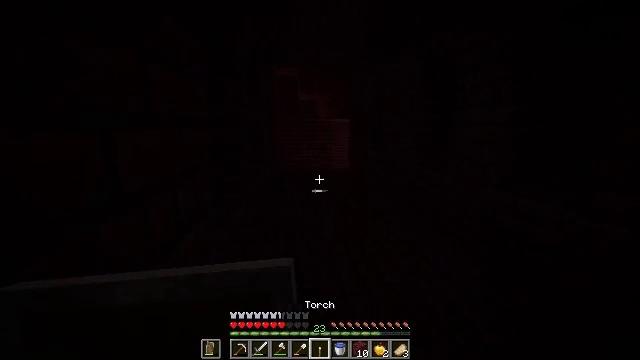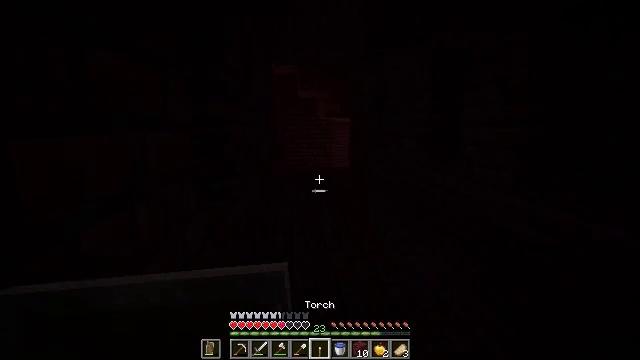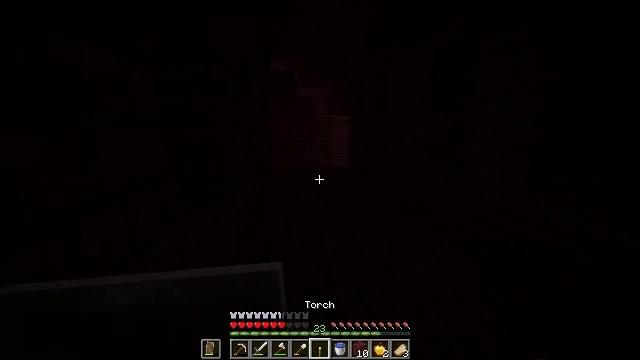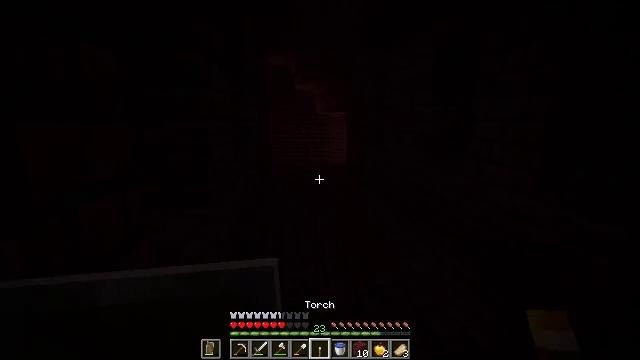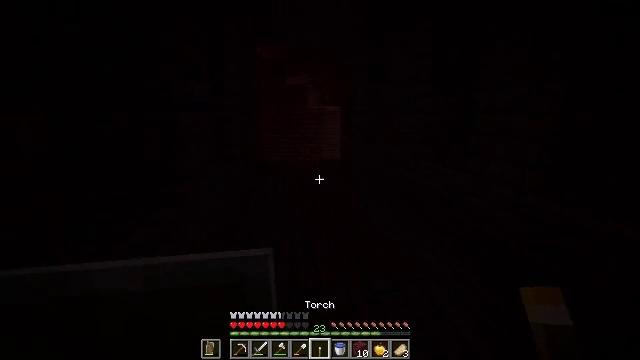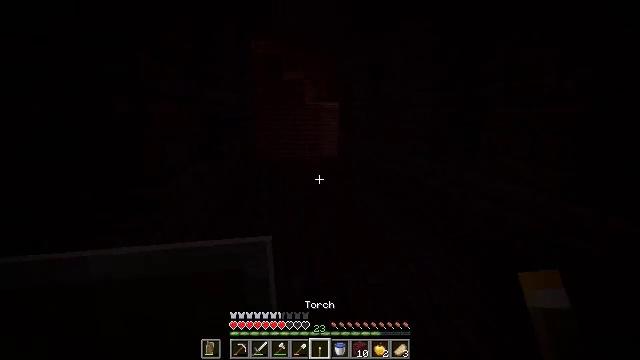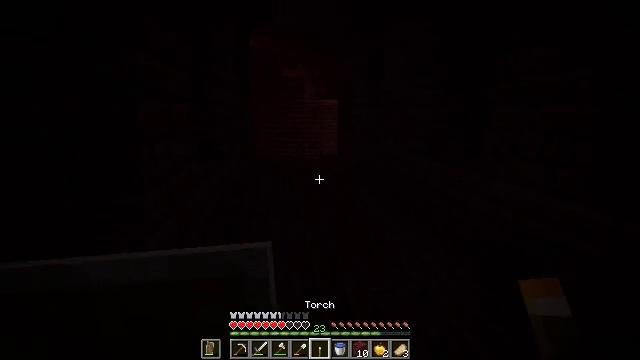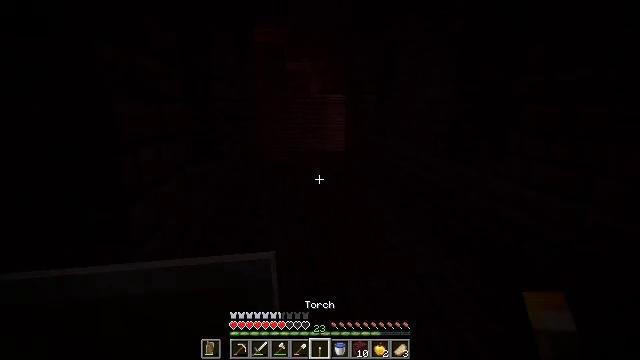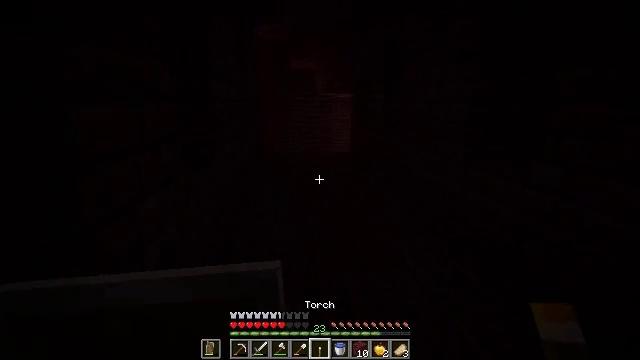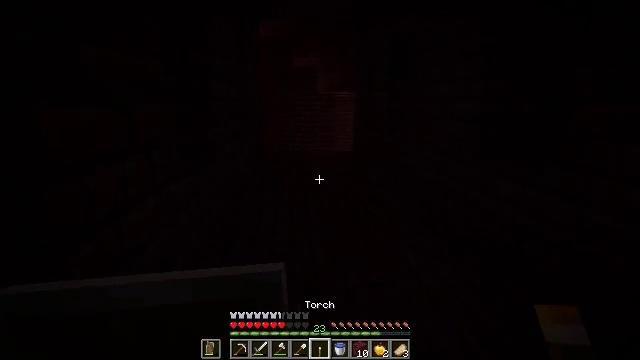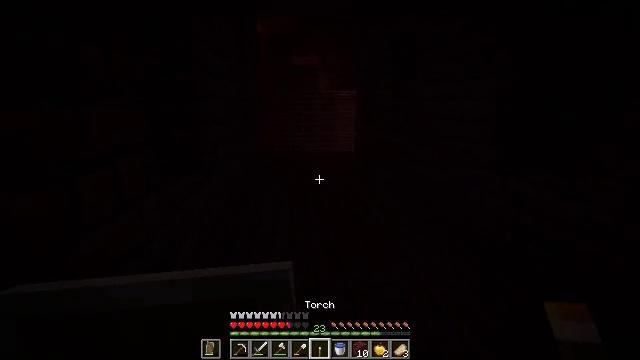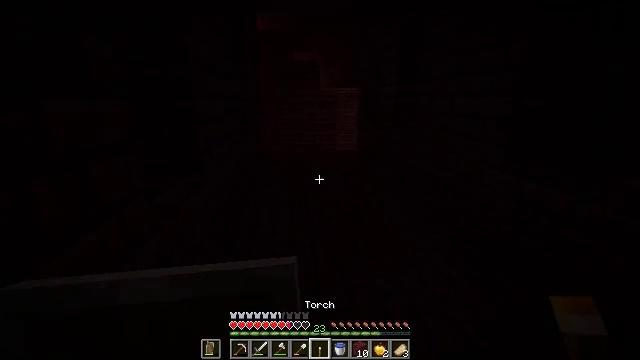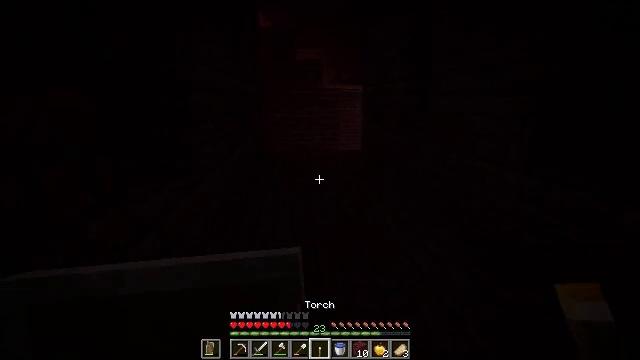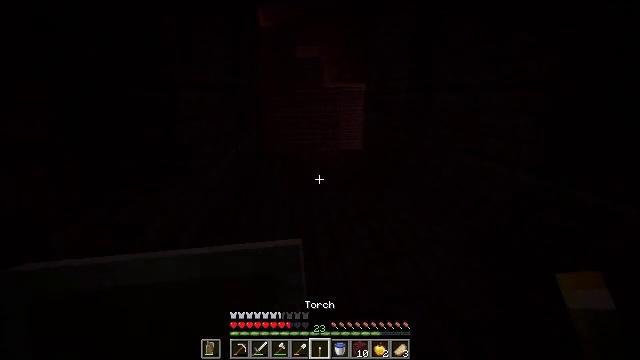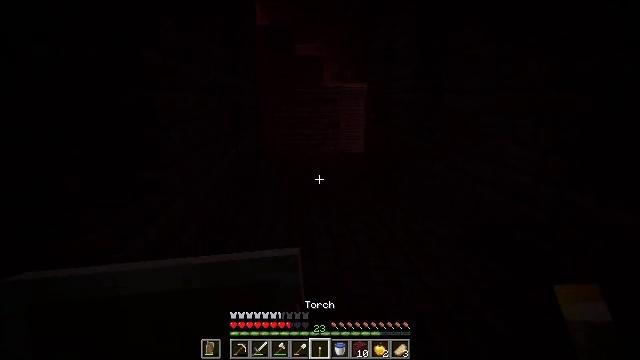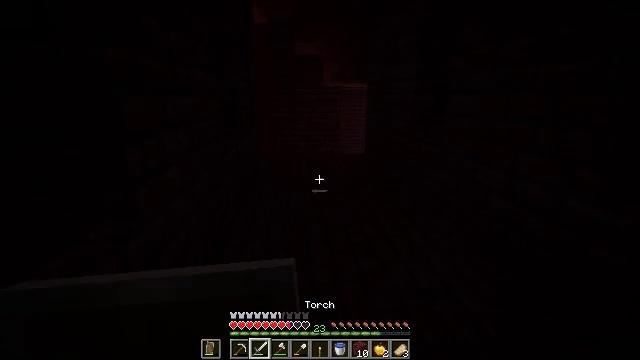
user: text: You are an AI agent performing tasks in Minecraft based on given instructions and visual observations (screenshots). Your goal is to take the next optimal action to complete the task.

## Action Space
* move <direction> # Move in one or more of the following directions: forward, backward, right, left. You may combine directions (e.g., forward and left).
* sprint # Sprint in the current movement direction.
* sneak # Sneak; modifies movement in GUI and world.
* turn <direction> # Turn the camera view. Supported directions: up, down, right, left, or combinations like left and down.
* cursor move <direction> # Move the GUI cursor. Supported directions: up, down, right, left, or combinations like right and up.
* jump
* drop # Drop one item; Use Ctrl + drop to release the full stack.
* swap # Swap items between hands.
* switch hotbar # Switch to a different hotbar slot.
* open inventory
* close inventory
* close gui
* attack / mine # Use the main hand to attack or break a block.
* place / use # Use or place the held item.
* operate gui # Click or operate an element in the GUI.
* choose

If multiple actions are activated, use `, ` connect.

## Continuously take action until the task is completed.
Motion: motion action
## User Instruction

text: Kill a magma cube.
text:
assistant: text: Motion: move forward
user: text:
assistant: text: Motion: move forward
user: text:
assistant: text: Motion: move forward
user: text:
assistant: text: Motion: move forward, turn right and down
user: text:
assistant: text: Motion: move forward
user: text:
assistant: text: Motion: move forward
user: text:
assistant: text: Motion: move forward, turn left and down
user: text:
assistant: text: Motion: move forward, turn left
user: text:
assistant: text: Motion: move forward
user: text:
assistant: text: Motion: move forward
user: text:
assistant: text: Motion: move forward
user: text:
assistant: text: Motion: move forward
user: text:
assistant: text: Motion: move forward
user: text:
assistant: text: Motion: move forward
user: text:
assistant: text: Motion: move forward, switch to hotbar 2
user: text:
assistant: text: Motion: move forward, switch to hotbar 2
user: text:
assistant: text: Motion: move forward, switch to hotbar 2
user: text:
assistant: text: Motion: move forward, switch to hotbar 2
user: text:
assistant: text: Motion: move forward
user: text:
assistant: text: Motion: move forward
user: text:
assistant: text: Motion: move forward
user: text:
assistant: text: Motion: move forward
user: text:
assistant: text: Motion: move forward
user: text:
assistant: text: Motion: move forward
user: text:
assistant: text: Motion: move forward
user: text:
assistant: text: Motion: move forward
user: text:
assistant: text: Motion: move forward
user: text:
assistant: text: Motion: move forward
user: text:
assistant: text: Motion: move forward
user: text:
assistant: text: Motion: move forward